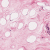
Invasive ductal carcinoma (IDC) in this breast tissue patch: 0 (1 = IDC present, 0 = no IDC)